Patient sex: M
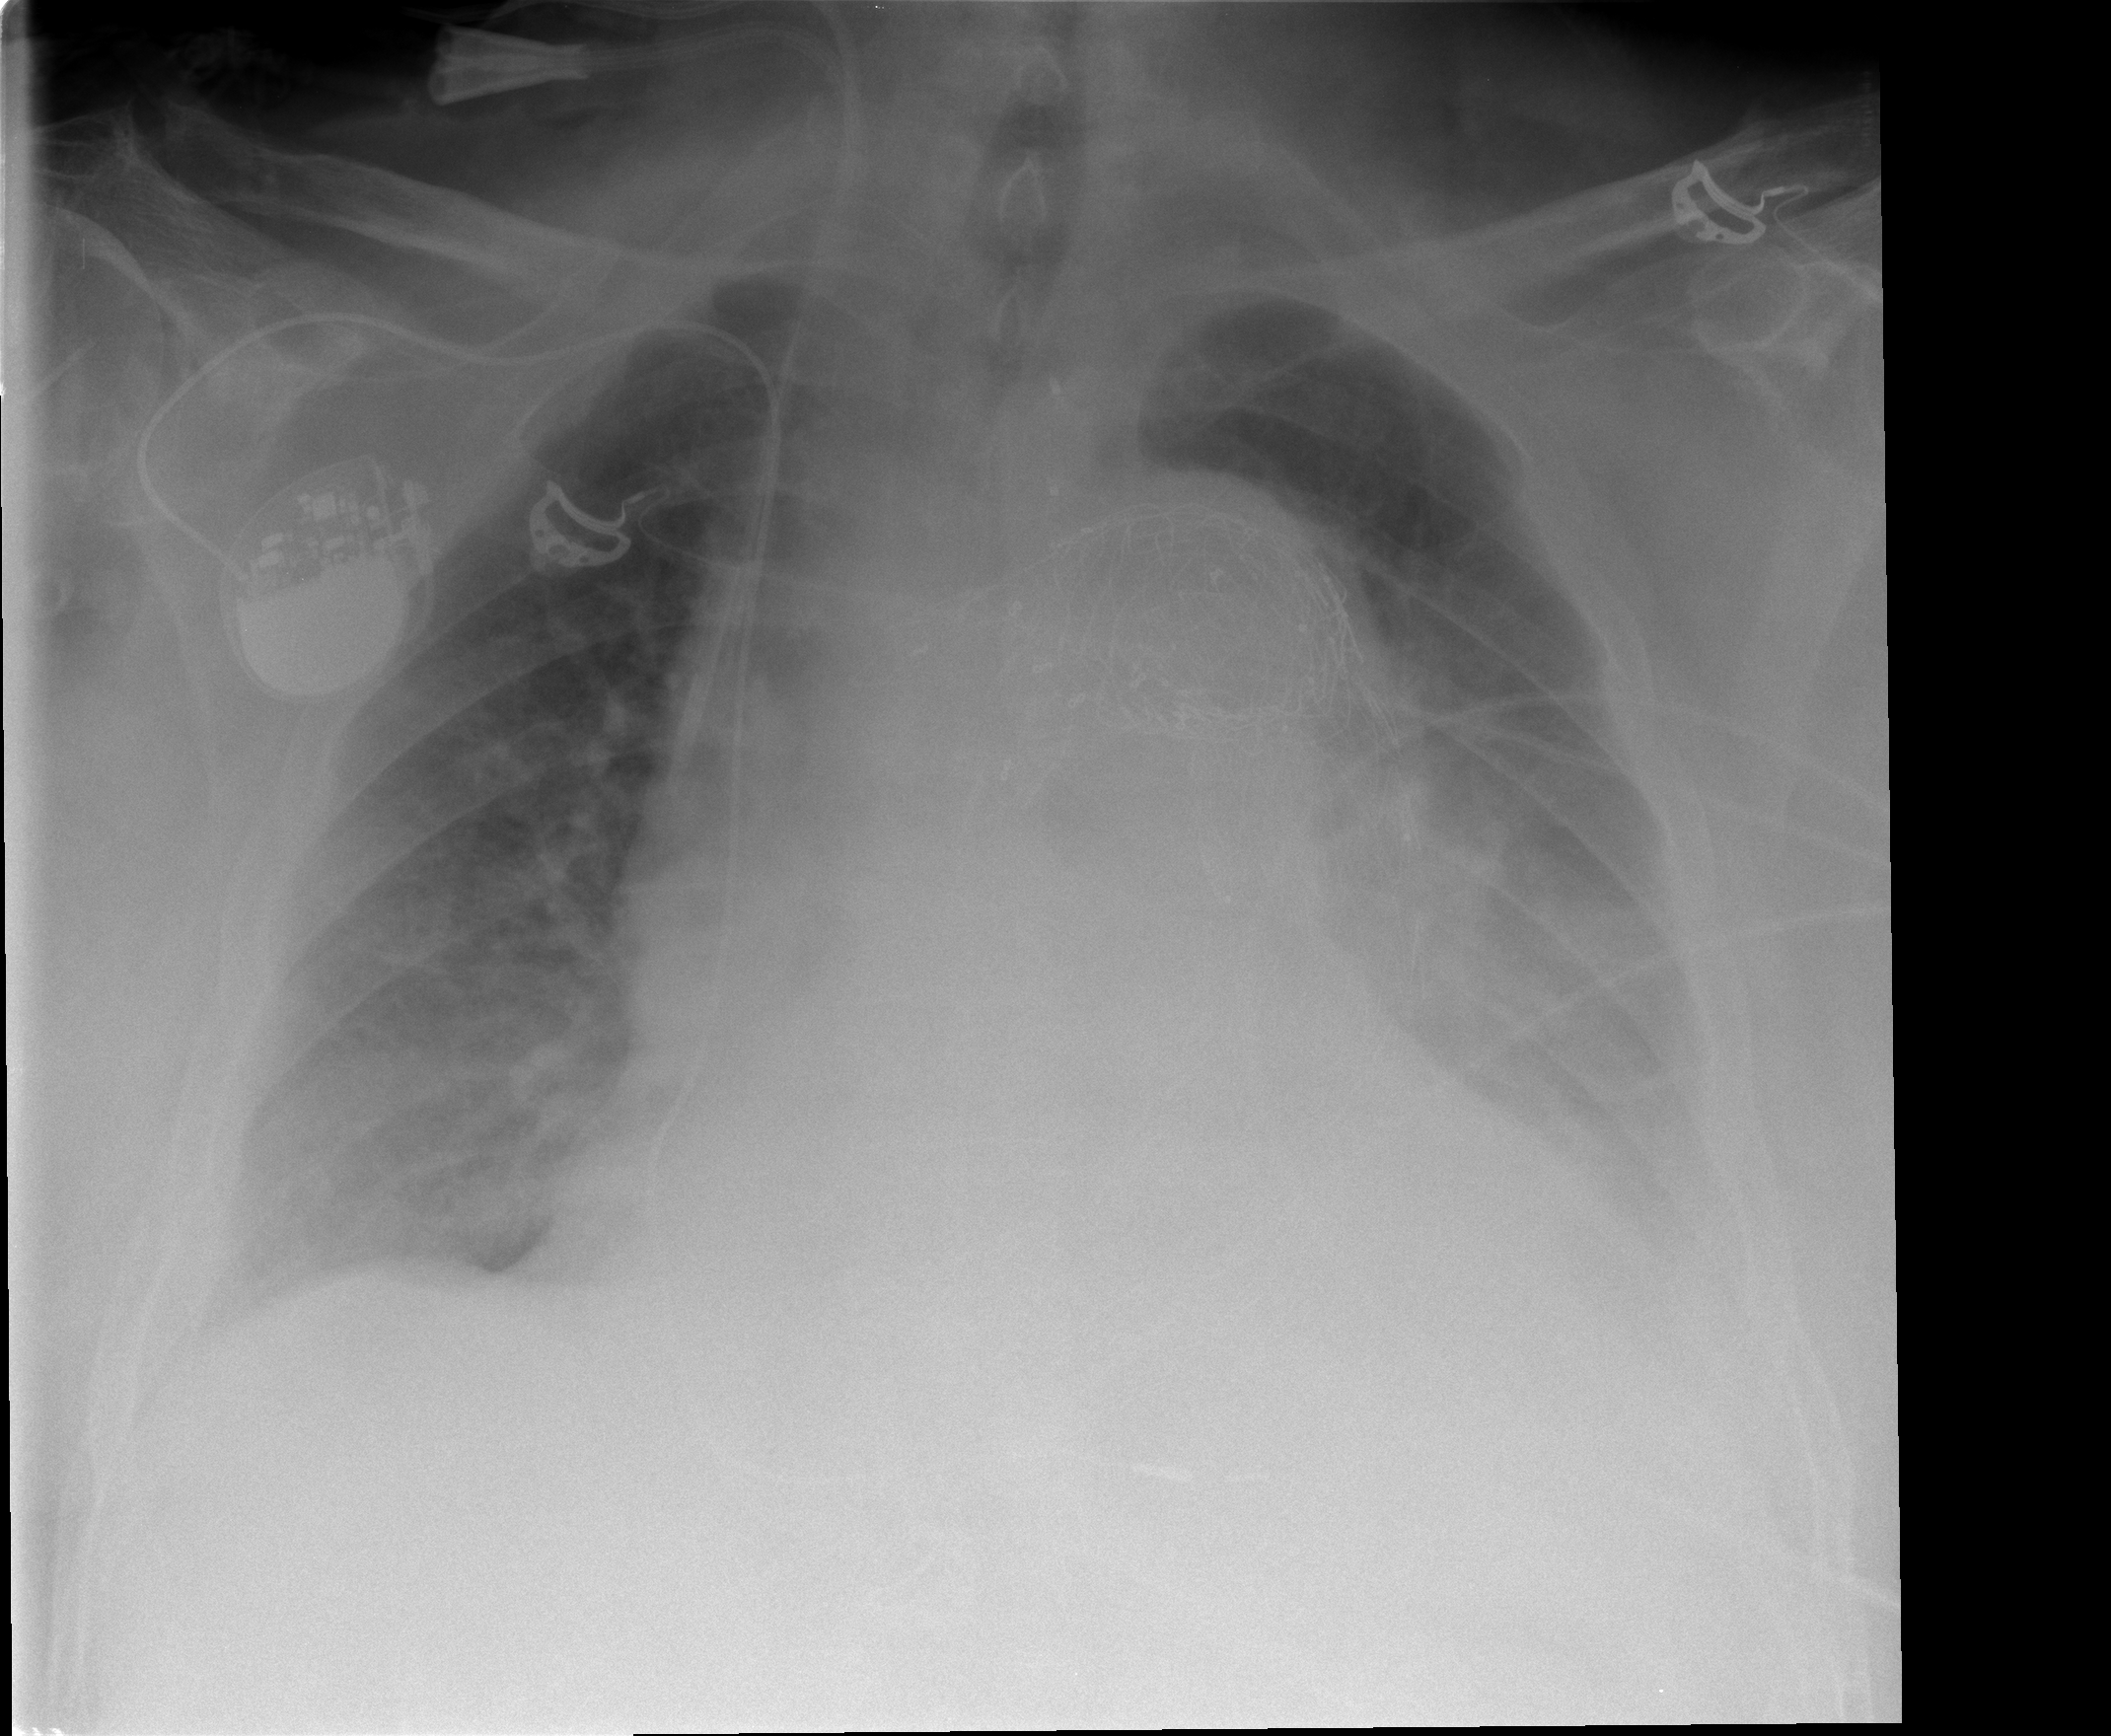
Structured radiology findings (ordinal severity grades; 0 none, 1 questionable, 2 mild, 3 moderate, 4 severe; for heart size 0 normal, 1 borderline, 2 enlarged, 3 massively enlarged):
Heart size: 3
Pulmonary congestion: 0
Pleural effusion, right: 1
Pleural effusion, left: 3
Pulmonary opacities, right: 2
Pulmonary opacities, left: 0
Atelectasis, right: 2
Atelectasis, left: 3